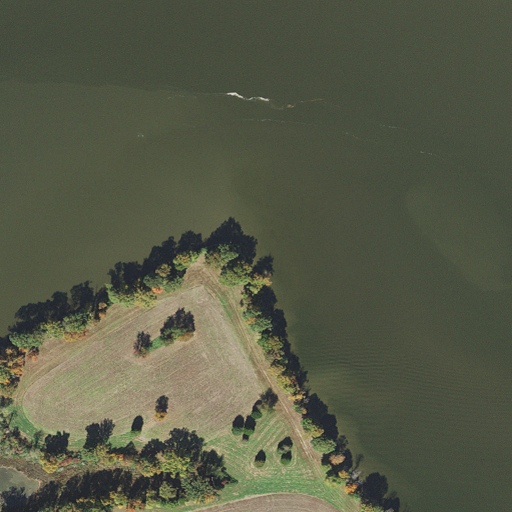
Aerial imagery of cape in Maryland named Nathaniel Point containing open water, cultivated crops, and herbaceous wetlands